六年级 · 度量几何学
 如图，从甲地到乙地有 A、B 两条路线可走，这两条路线的长度相比，(）。

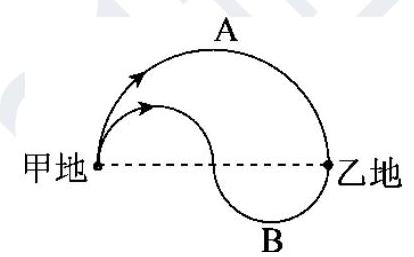
A. 路线 A 长一些
B. 路线 B 长一些
C. 两条路线一样长 D. 无法比较

答案: C